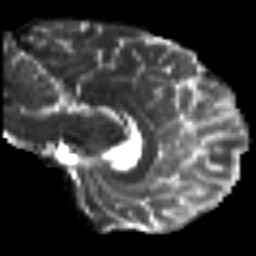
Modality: T2w
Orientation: sagittal
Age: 38
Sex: male
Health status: ill
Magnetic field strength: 3 T
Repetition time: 8.4 s
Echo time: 0.0926 s